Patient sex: M
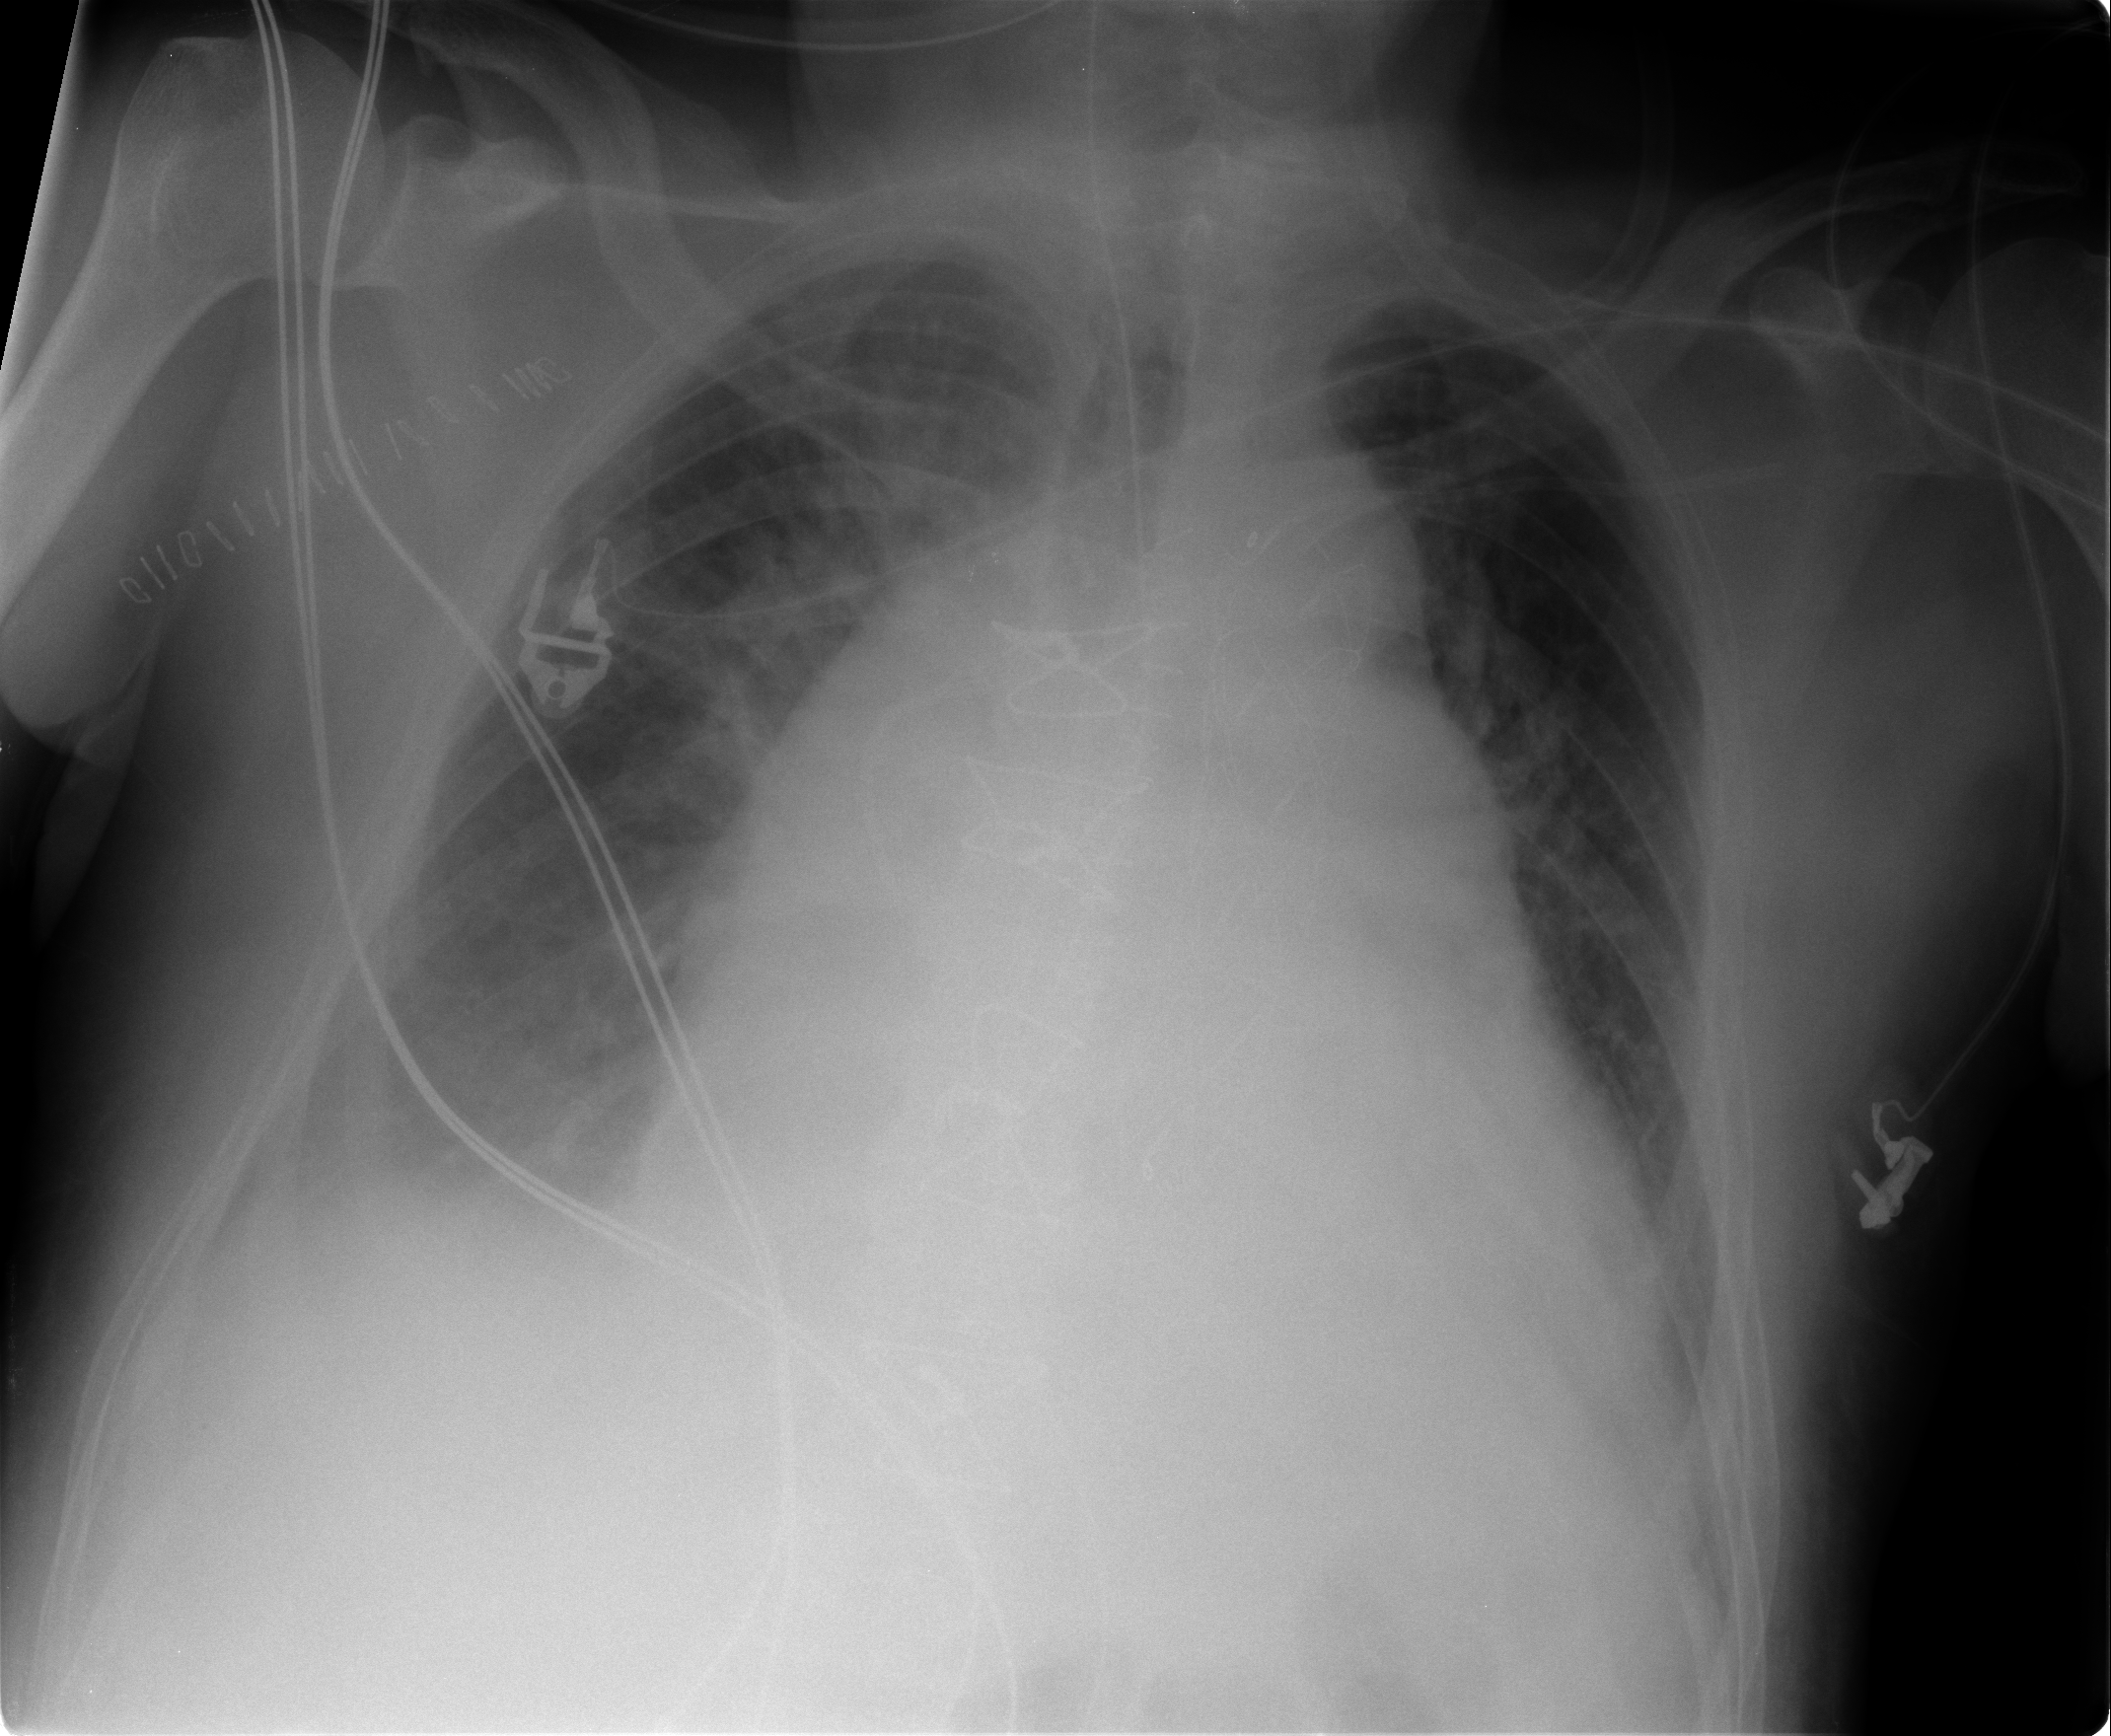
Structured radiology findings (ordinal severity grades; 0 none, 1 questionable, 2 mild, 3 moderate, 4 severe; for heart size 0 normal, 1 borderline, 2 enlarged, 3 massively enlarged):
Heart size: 3
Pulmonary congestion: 2
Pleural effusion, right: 2
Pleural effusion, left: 1
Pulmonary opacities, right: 1
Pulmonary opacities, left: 0
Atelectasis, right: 2
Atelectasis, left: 1